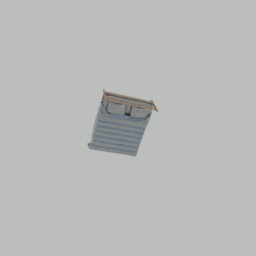
Label: furniture